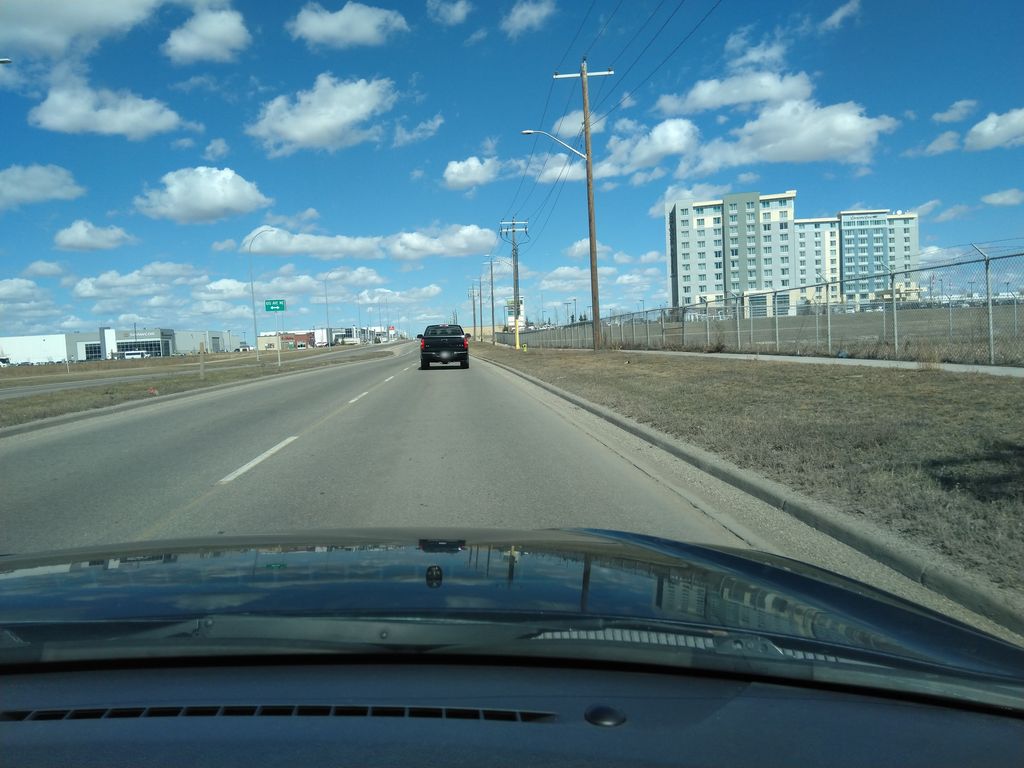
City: calgary